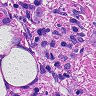
Metastatic tissue present: yes